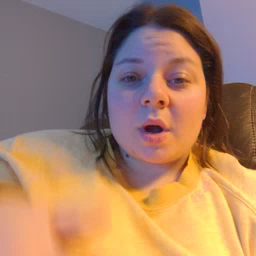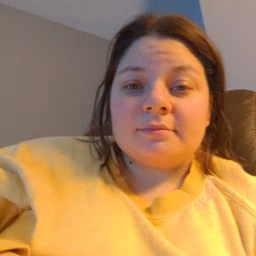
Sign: sick